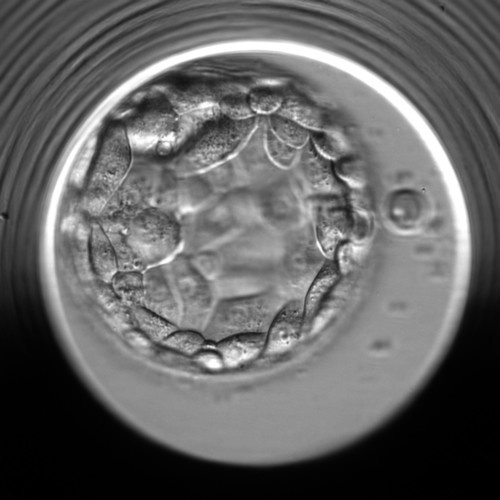
Embryo quality: good